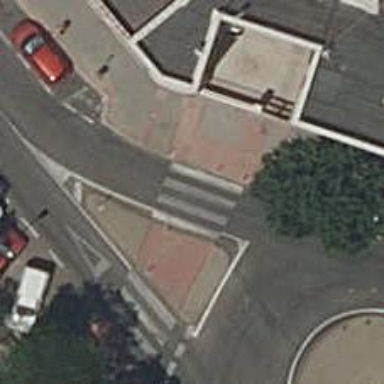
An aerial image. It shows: Marked road crossing.